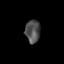
Tissue: lung
Cell type: Epithelial cells
Senescence score: 0.6226
Nuclear area (px): 333
Mean DAPI intensity: 78.465